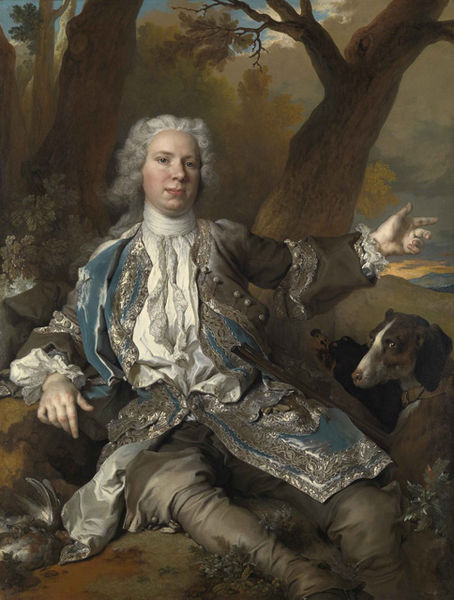
Titel: Bildnis eines jungen Edelmannes im Jagdkostüm
Künstler: Nicolas de Largillierre
Standort: Karlsruhe
Institution: Staatliche Kunsthalle Karlsruhe
Schlagwörter: baum, blau, blätter, gemälde, hand, himmel, mann, schatten, vogel, wasser, weiß, wolken, baumstämme, bäume, gelb, grün, landschaft, see, sitzen, teich, äste, braun, finger, frankreich, frisur, geste, grau, haar, hintergrund, licht, mund, nase, türkis, blick, hund, tier, tuch, malerei, rock, alt, hemd, hose, jacke, jung, arm, augen, barock, blass, bluse, gesicht, kragen, silber, spitze, stein, steine, ärmel, bildnis, hals, herr, hände, portrait, porträt, öl, ast, baumstamm, erde, ferne, natur, stamm, zweige, busch, büsche, boden, gewand, gold, haare, kostüm, mantel, pose, sitzend, adel, rokkoko, spitzen, pflanzen, england, lippen, locken, renaissance, rokoko, seide, wald, hellblau, himmelblau, perücke, adlig, füße, liegen, sitz, halsband, haltung, berge, herbst, idylle, rast, ölgemälde, stämme, könig, zeigefinger, robe, edel, rüschen, liegend, zeigen, knöpfe, weste, fett, wurzel, portait, uniform, waffe, adeliger, stiefel, tasche, brokat, fürst, jagd, französich, verziert, jüngling, jäger, schnauze, silbern, blua, lässig, jagdhund, windhund, herzog, prinz, richtung, eiche, jagdbeute, exterieur, adelig, jagt, adliger, rokokko, deuten, elysium, klassik, graf, perrücke, jabot, edler, ficken, bidnis, waald, lebemann, prücke, parüke, prüke, broka, locken baum, puderperücke, waldidylle, dunkle baumstämme, trapperie